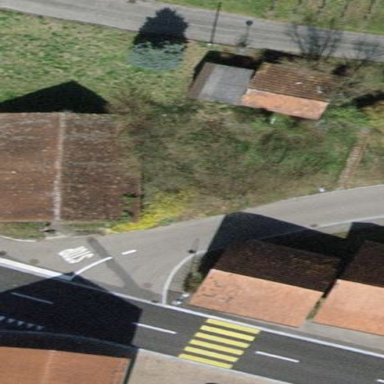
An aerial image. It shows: Gabled roof on farm auxiliary building.